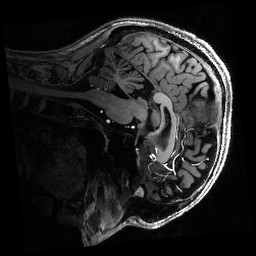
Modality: T1w
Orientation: sagittal
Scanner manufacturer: siemens
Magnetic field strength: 6.98 T
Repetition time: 2.5 s
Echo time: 0.00255 s